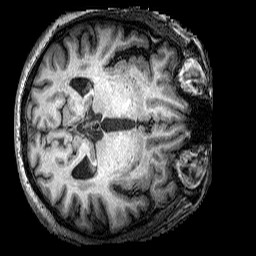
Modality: T1w
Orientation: axial
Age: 74
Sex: male
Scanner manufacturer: siemens
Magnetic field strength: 3 T
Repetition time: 2.25 s
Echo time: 0.00452 s